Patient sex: M
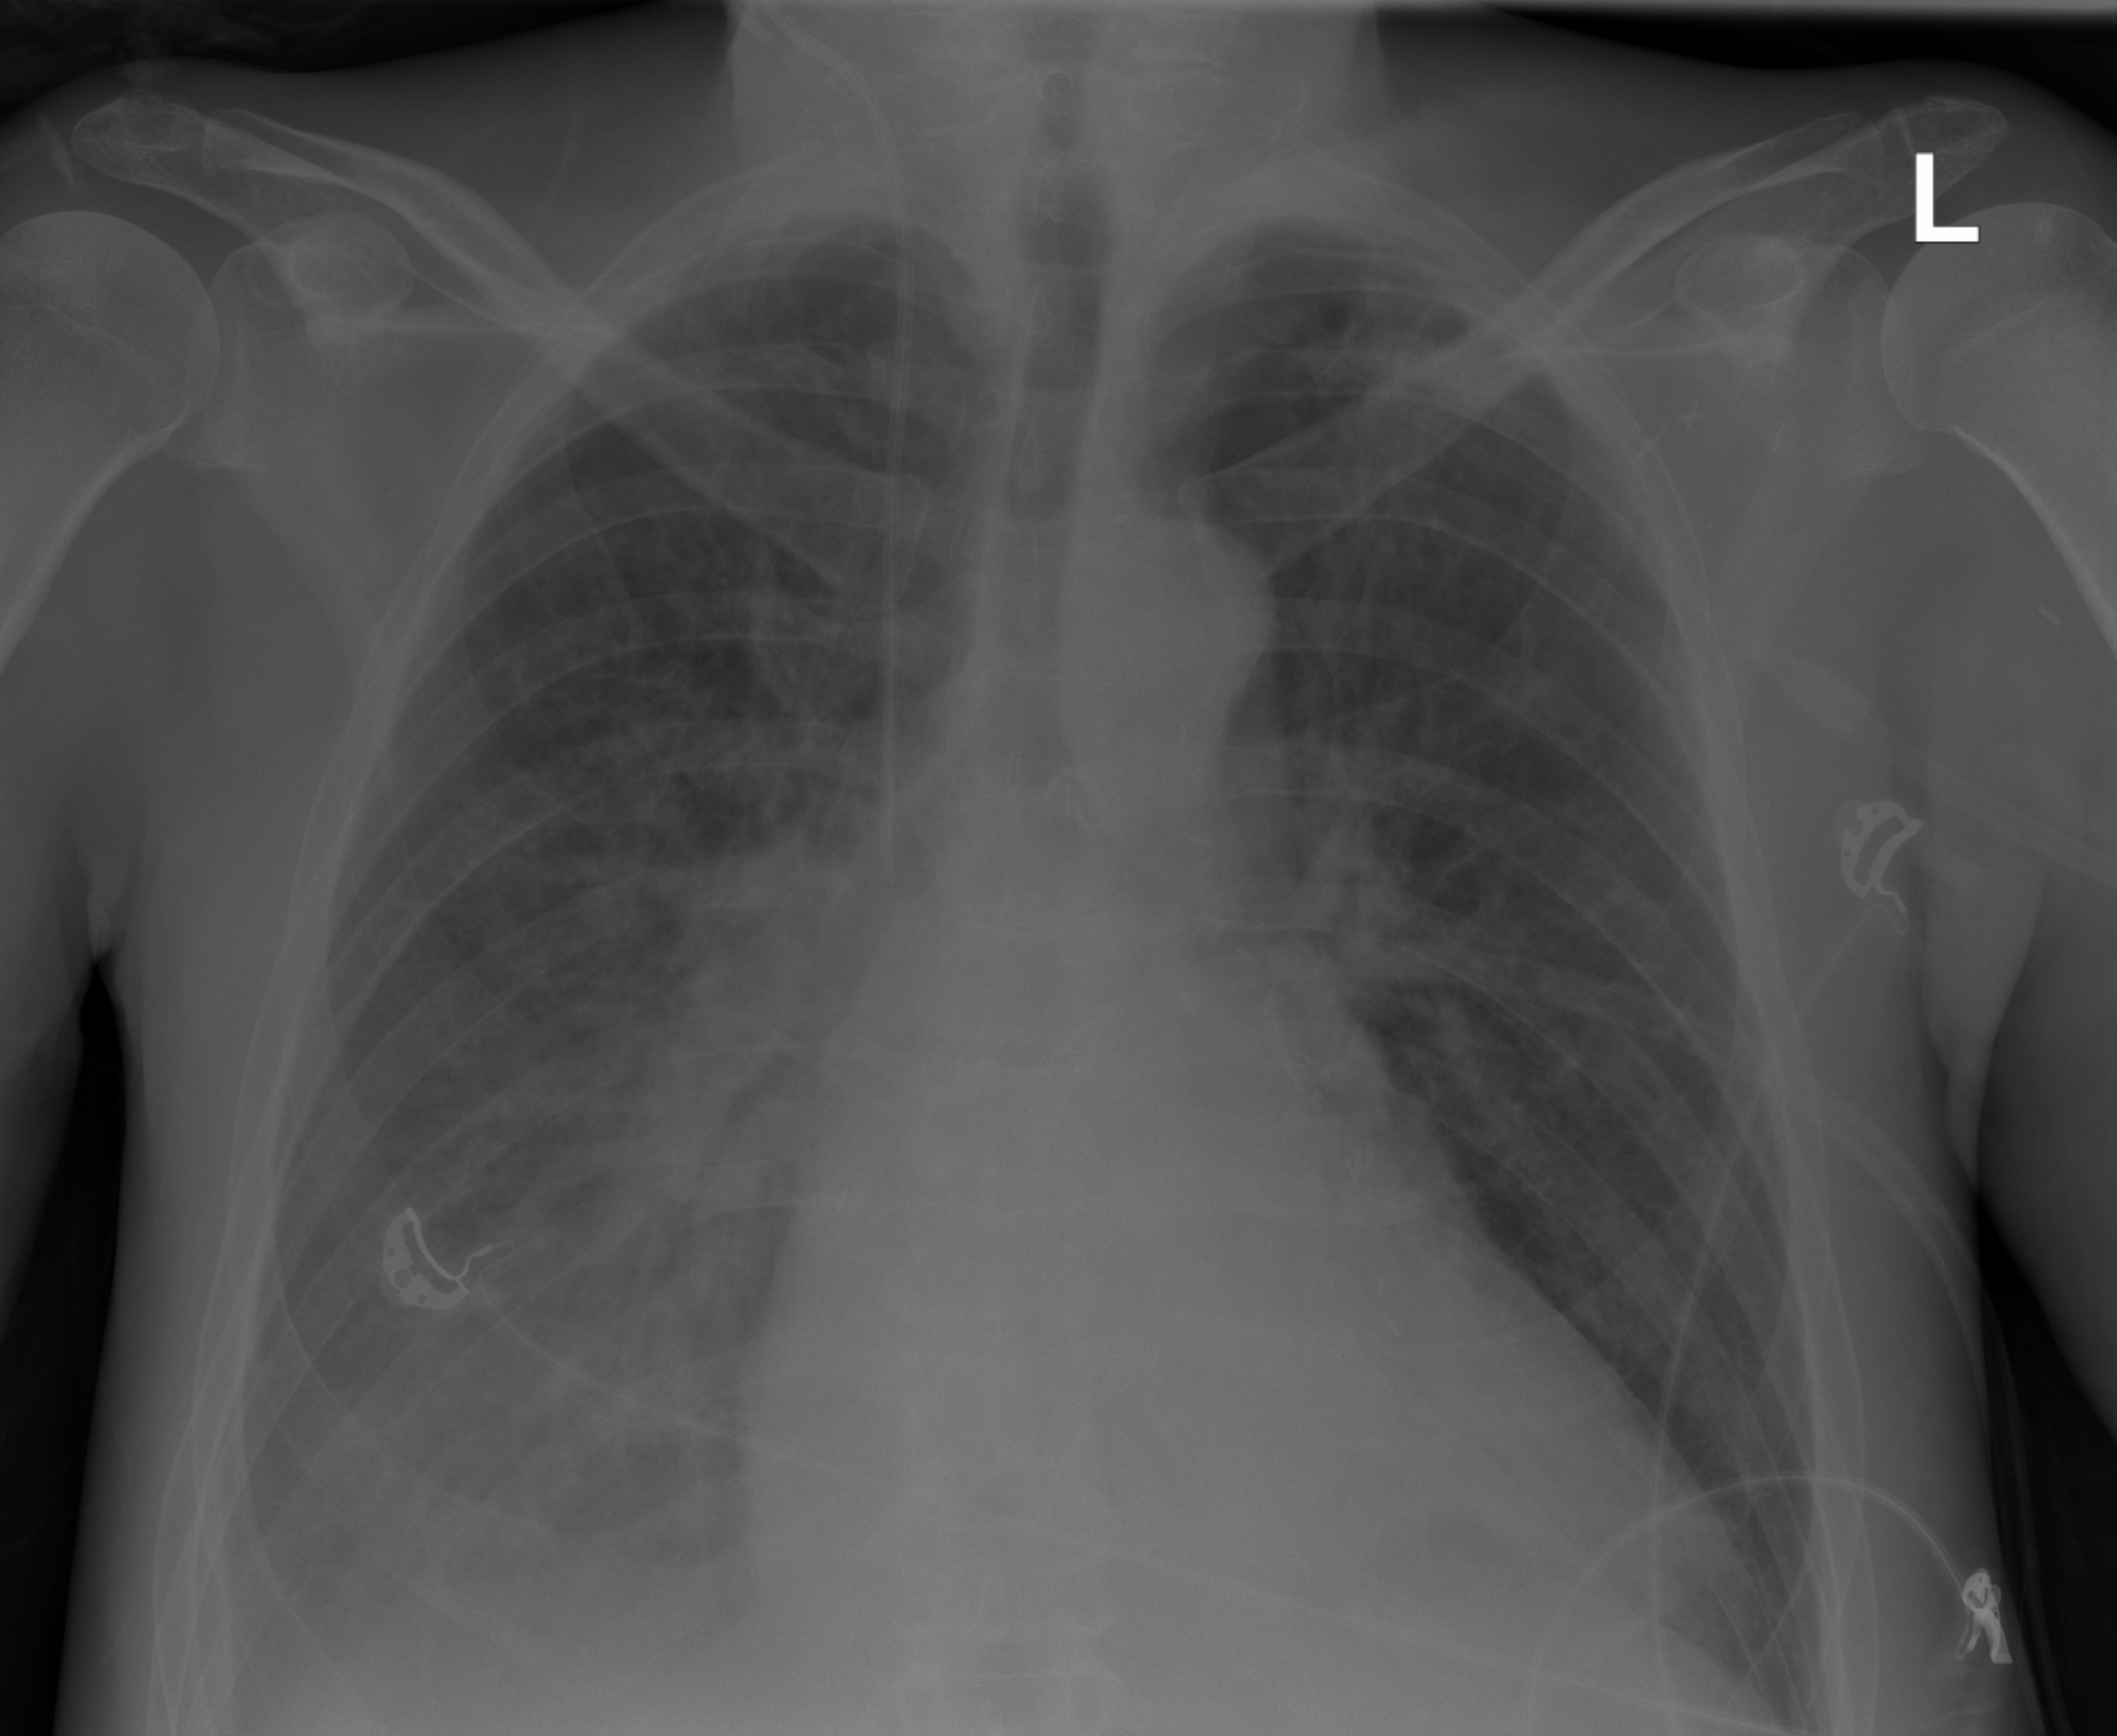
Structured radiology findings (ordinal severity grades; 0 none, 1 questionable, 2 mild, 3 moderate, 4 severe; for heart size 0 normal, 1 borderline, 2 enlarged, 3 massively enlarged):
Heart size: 1
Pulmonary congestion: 2
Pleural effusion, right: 3
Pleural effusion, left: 0
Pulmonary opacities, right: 2
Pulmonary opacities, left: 2
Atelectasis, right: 2
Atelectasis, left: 0